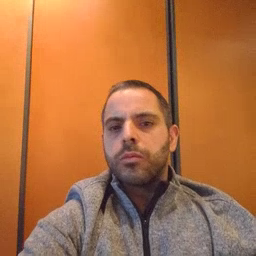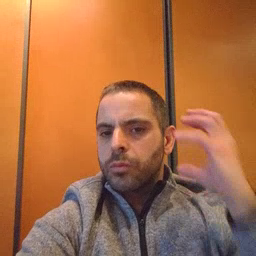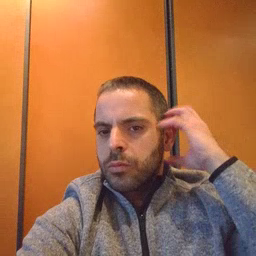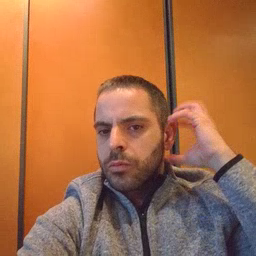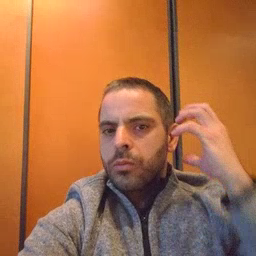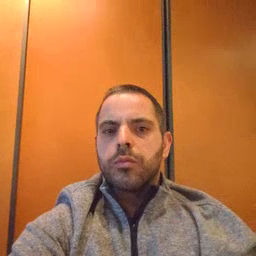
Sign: radio